Interaction volume radius: 5 \u00c5
Interaction volume height: 20 \u00c5
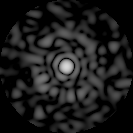
Disorder parameter: 0.7872